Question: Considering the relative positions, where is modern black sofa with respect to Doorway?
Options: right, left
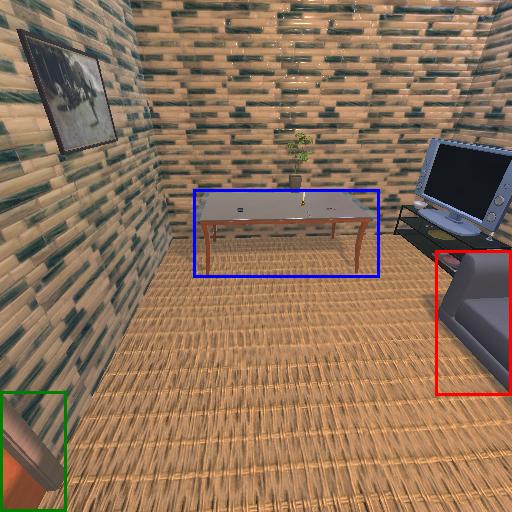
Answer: right